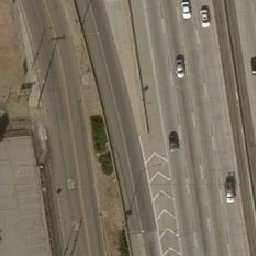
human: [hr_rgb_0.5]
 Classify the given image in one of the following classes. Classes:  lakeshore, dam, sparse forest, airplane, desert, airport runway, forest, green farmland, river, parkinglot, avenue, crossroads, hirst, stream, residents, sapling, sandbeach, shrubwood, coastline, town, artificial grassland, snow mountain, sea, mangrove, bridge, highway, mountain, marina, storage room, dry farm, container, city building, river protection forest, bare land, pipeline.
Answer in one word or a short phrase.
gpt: highway